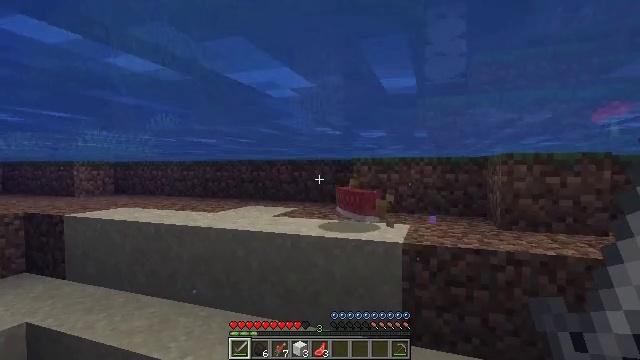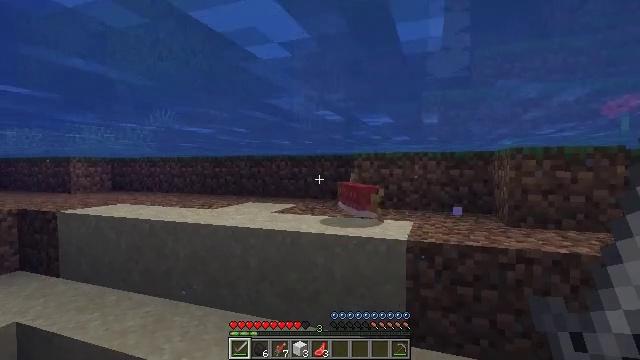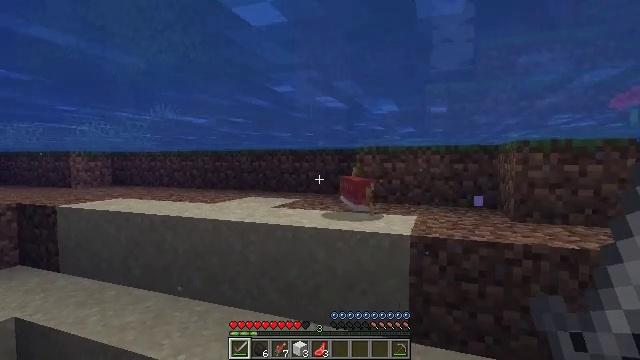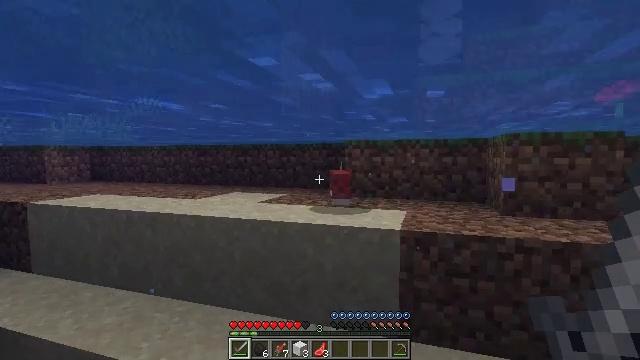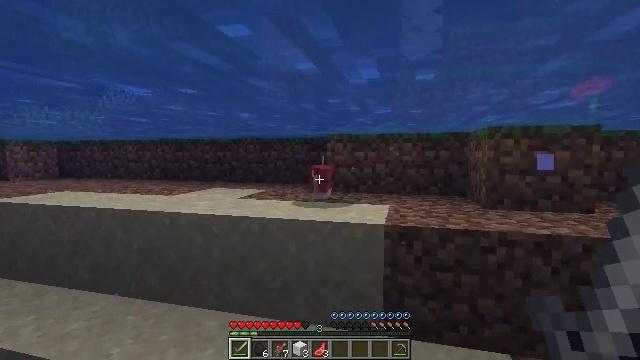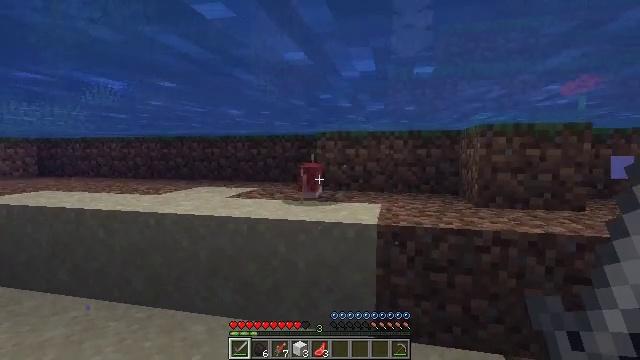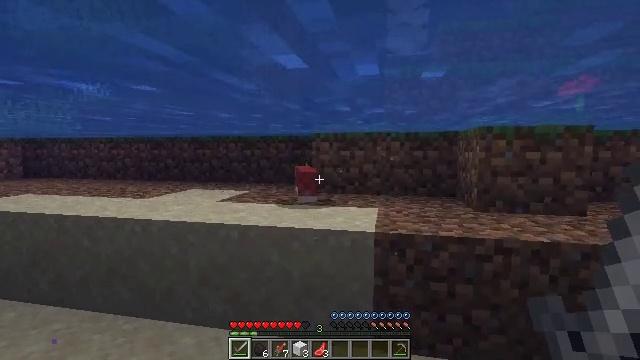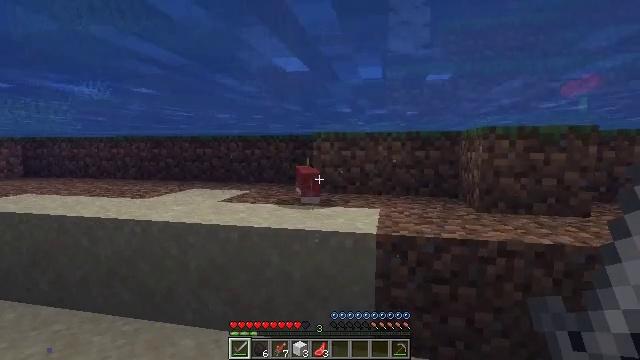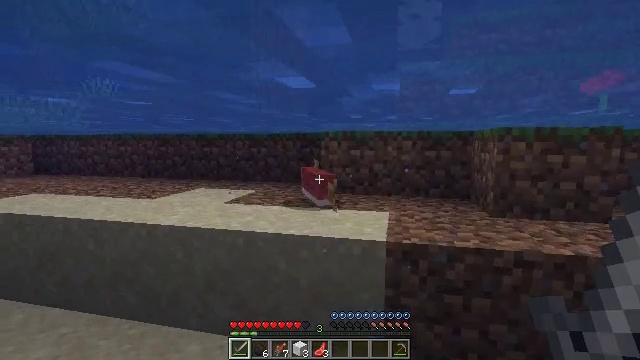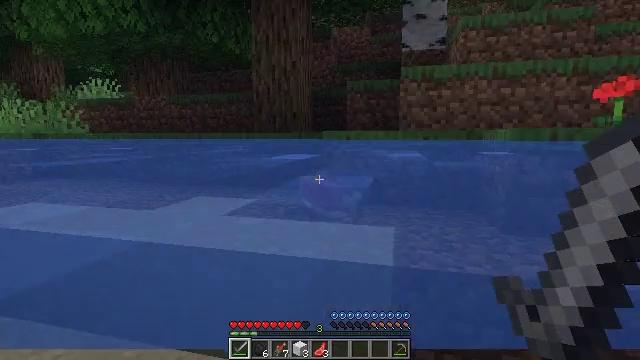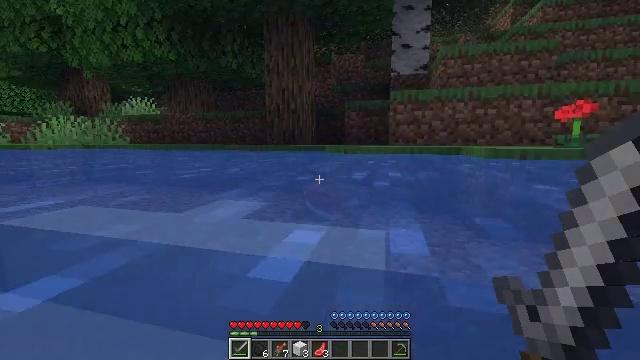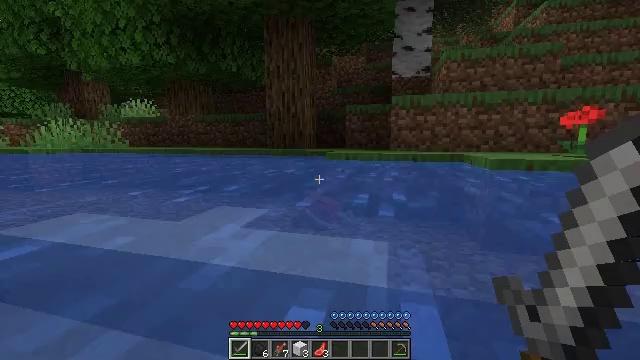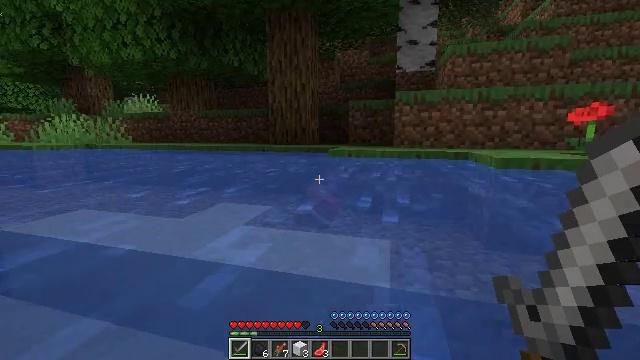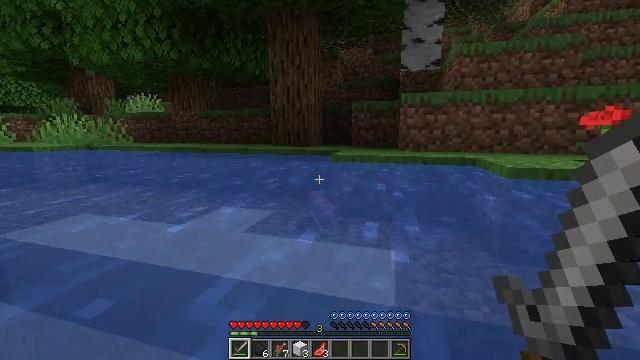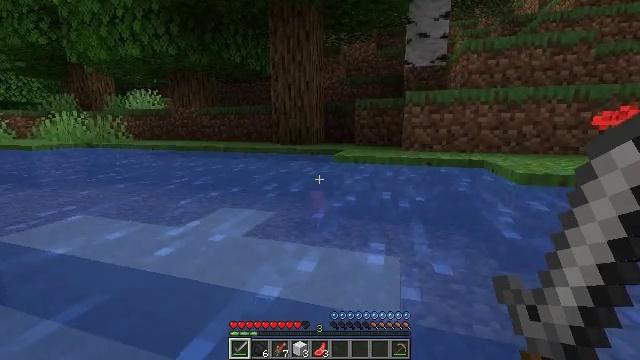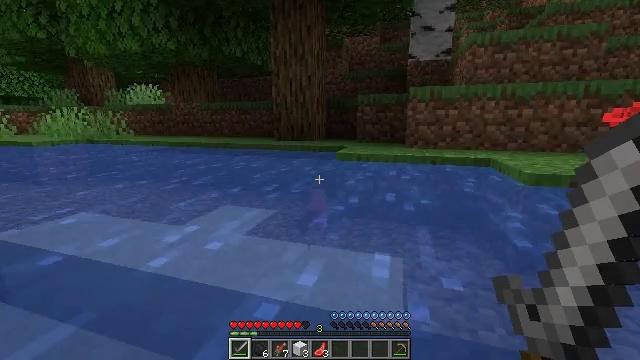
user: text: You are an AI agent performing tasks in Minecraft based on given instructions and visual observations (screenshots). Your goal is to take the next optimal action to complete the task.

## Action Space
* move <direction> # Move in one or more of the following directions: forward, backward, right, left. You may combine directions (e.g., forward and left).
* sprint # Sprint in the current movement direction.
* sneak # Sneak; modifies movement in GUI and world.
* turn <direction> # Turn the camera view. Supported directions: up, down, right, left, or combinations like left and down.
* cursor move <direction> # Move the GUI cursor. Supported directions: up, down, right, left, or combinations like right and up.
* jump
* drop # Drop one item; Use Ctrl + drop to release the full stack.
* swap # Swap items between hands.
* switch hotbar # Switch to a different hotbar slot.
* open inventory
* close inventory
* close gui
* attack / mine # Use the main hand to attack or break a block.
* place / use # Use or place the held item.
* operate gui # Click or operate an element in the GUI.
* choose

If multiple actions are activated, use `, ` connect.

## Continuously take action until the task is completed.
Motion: motion action
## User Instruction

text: Hunt a salmon.
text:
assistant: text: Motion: move forward
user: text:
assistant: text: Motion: move forward
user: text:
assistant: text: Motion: move forward, turn right
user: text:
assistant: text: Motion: move forward, turn right
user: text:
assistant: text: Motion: move forward, turn right, jump
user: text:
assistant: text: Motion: move forward, turn right, jump
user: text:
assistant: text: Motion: move forward, jump
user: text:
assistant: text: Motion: move forward, turn left and down, jump
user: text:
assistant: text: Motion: move forward, jump
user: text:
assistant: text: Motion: move forward, jump
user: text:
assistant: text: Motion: move forward, jump
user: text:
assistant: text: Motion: move forward, turn down
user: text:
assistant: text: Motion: move forward
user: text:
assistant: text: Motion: move forward, turn down
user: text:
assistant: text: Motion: move forward, turn down
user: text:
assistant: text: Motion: move forward, turn down
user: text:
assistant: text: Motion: move forward, turn down
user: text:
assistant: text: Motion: move forward, turn down
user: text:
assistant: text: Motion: move forward, turn down
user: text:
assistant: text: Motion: move forward, turn down
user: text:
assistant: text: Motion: move forward, turn down
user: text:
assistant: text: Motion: move forward
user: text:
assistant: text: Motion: move forward, attack / mine
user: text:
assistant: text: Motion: move forward, attack / mine
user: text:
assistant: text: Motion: move forward, attack / mine
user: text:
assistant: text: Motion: move forward, turn left, attack / mine
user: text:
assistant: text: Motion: move forward, turn left
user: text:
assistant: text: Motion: move forward, turn left
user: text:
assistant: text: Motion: move forward
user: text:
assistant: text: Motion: move forward